Question: I use a standard gradient overlay (done in photoshop) to make buttons look nicer in my app. I added an Airplay button, but the aesthetics are not matching.

I really want to put a gradient layer over it so it matches, but anything I can find only shows how to do this with a png, not an existing UIView. If not the gradient layer, I just need someway, way, to change the appearance of the Apple airplay button while keeping its functionality intact.
The setup code is simple:
'''
MPVolumeView *volumeView = [[MPVolumeView alloc] initWithFrame:frame];
[volumeView setShowsVolumeSlider:NO];
[bottomPanel addSubview:volumeView];
'''
How can I get the appearance of this to match my controls?
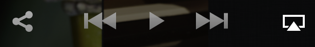
Answer: ## Update: As of iOS 13, this method is deprecated!
I think there's a better solution to this since iOS 6:
Use
'- (void)setRouteButtonImage:(UIImage *)image forState:(UIControlState)state;'
on MPVolumeView.
See
<URL>: